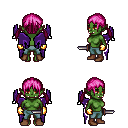
a pixel art fantasy rpg character, female body template, orc, green skin, purple wings, teal pants, pink twin-tailed hairstyle, gold gloves, brown shoes, dagger, four views (front, back, left, right), 2x2 character sprite sheet, small pixel art, hard edges, no anti-aliasing